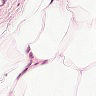
Metastatic tissue present: no